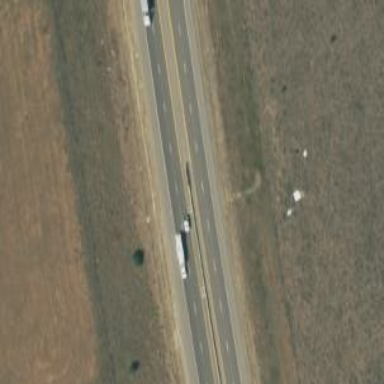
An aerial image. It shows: Asphalt trunk highway.